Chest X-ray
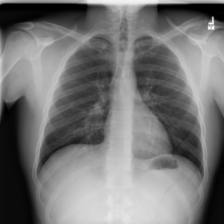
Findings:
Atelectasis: negative
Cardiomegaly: negative
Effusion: negative
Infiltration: negative
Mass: negative
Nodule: negative
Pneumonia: negative
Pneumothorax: negative
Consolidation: negative
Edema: negative
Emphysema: negative
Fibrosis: negative
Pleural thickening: negative
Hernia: negative